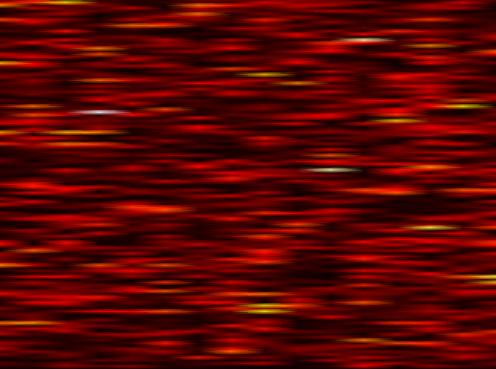
Label: WOLA